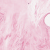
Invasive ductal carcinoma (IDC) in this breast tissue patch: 0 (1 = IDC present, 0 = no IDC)